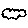
Label: cloud